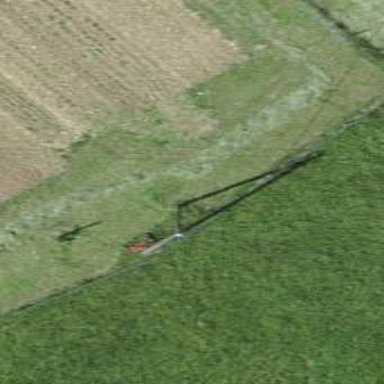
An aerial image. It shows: Utility pole as the man-made structure.